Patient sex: M
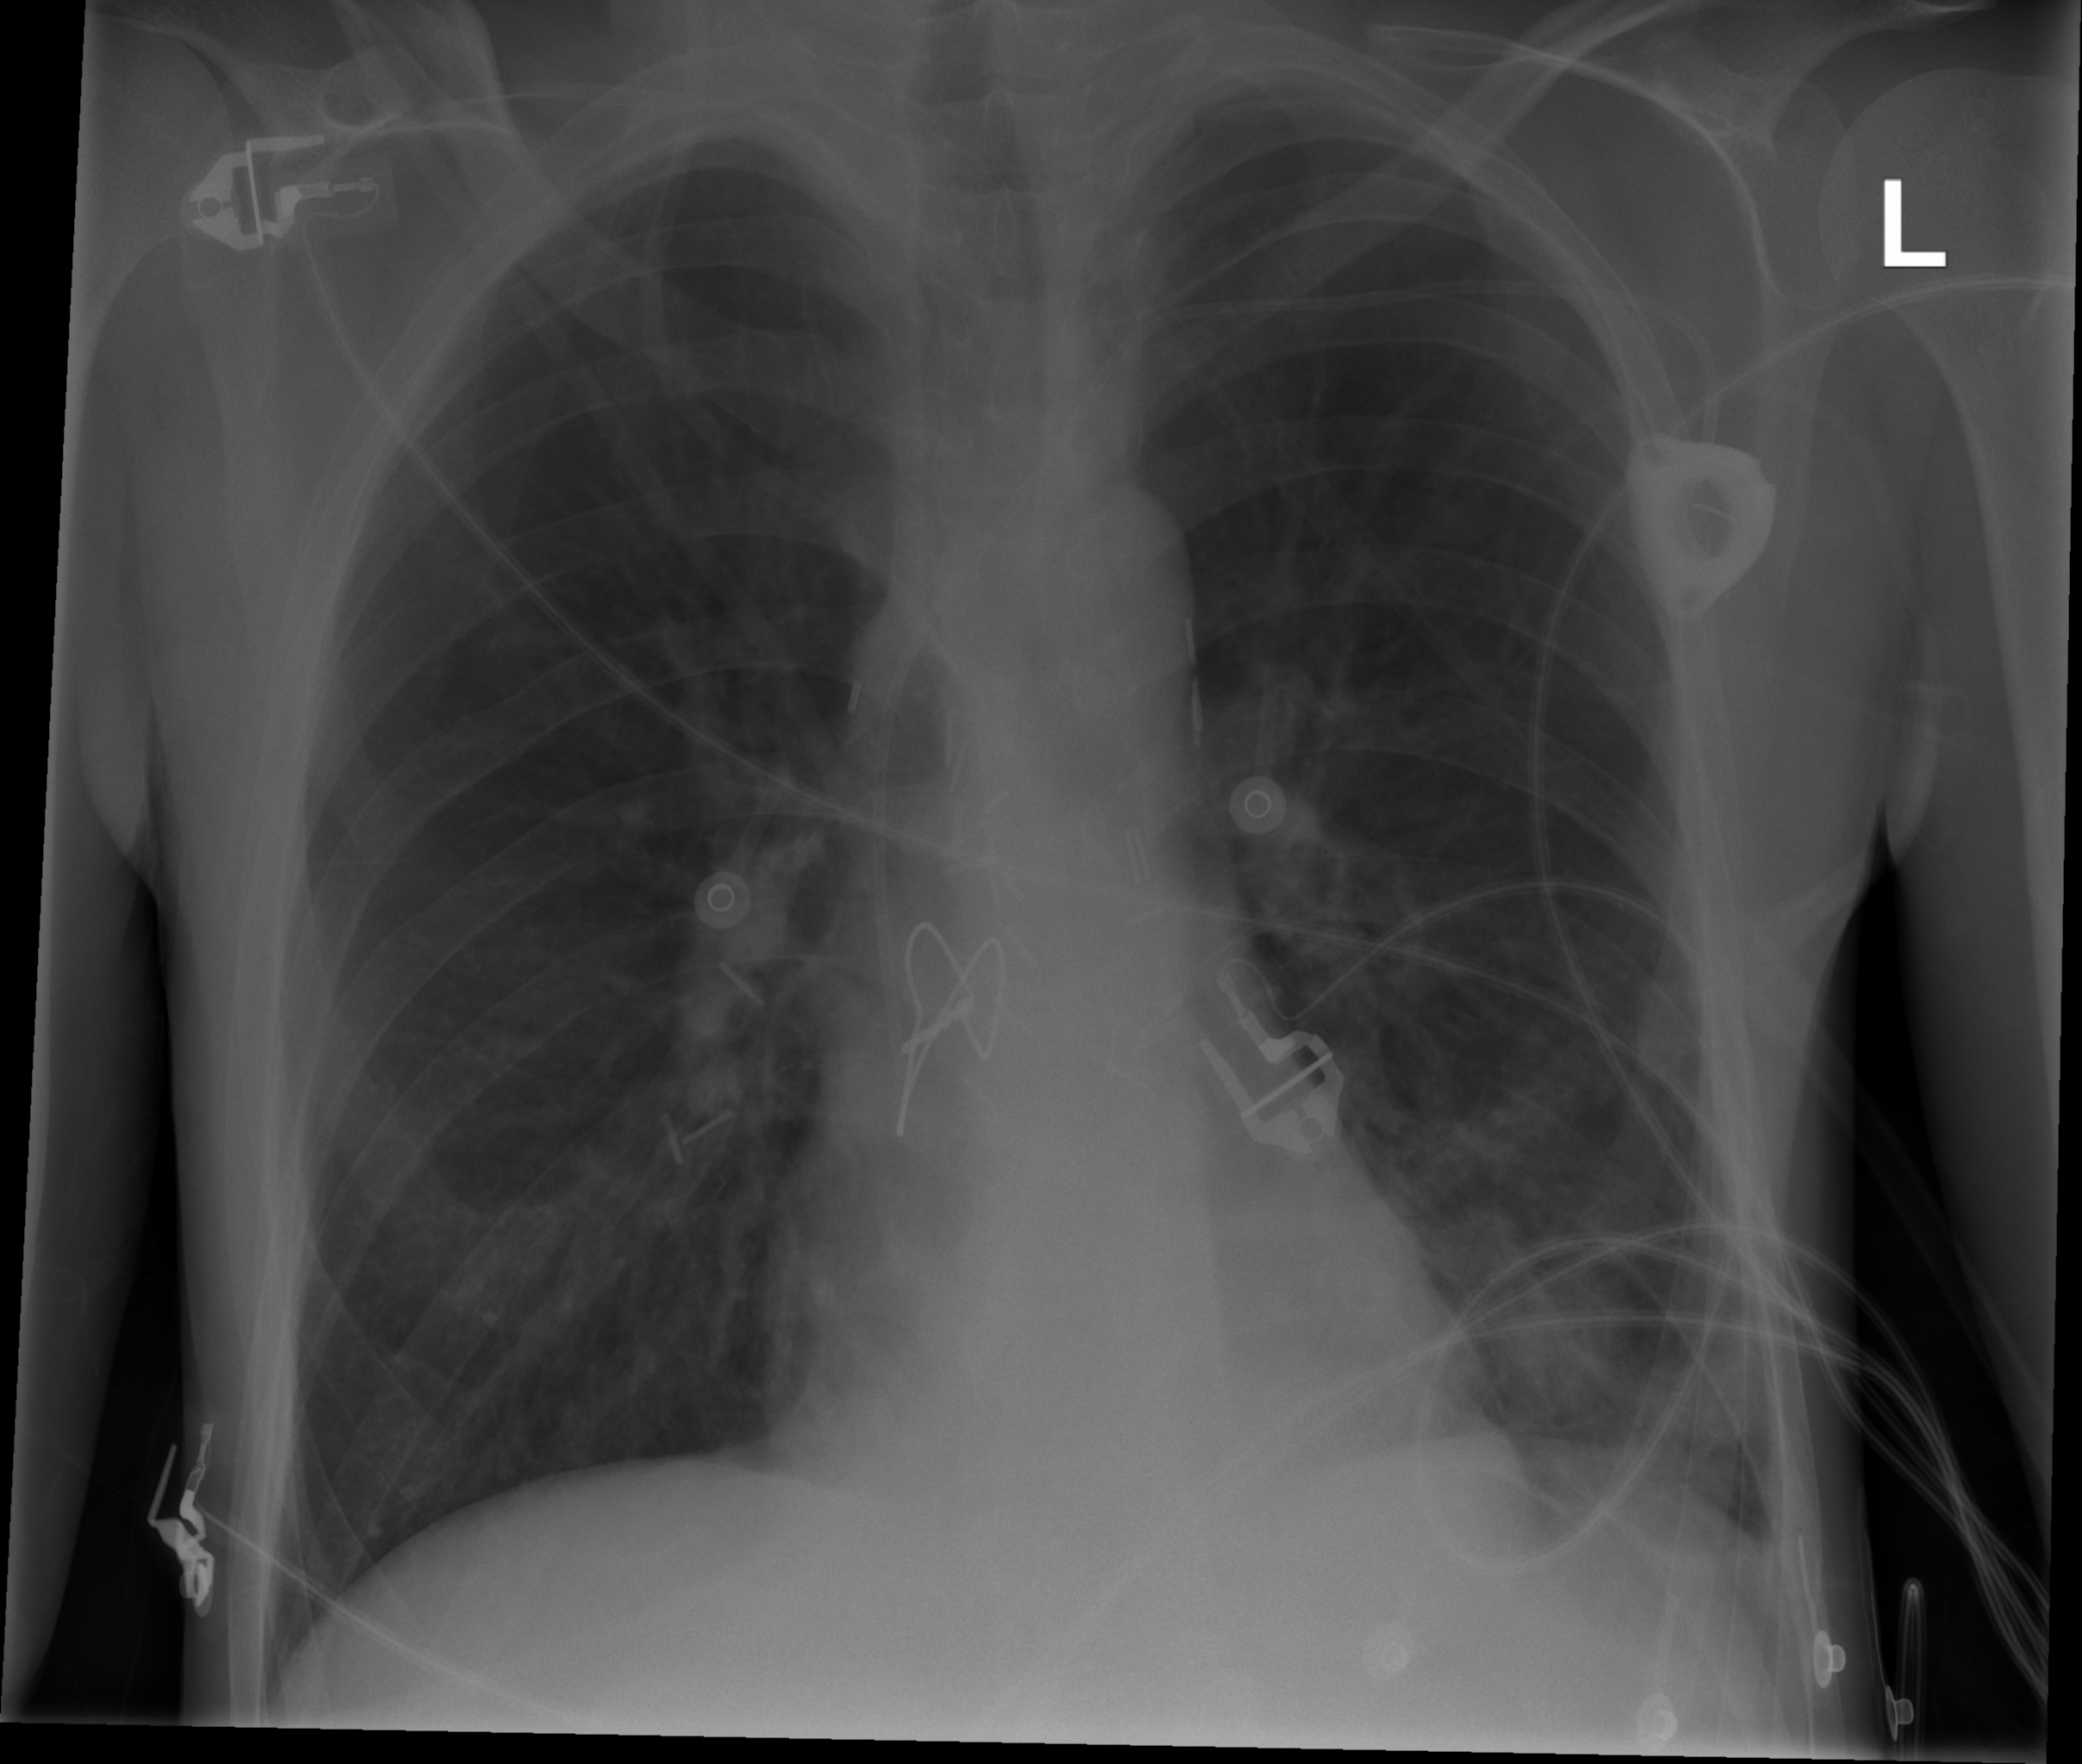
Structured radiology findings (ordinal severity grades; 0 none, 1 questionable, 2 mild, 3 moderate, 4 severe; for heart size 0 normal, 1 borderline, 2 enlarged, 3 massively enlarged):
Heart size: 0
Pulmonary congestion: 0
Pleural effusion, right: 0
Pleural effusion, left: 1
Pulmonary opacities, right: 1
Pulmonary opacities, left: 2
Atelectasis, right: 0
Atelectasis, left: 0